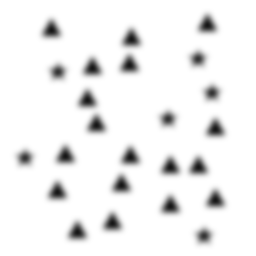
Squares: 0
Triangles: 18
Stars: 6
Total shapes: 24